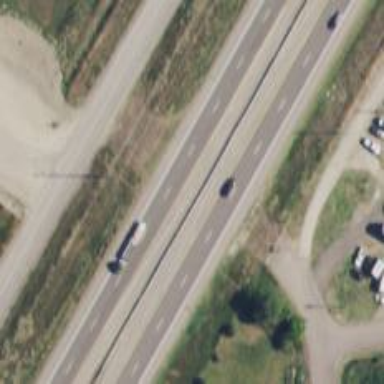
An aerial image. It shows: Motorway.